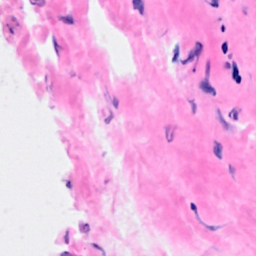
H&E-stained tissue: Breast